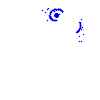
Particle: pion